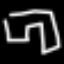
Label: pants